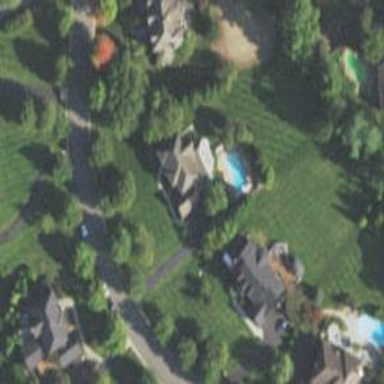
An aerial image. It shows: Driveway.